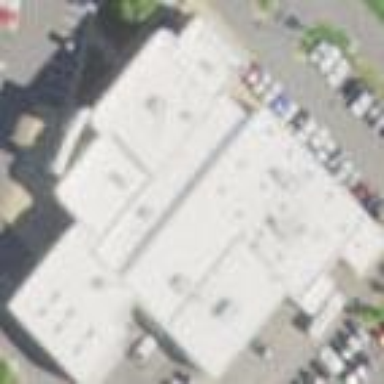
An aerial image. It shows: Car shop building.